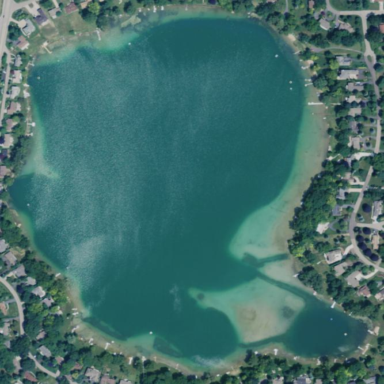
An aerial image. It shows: Serene lake surrounded by nature.